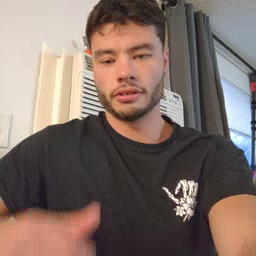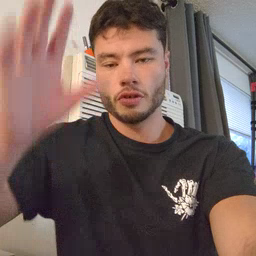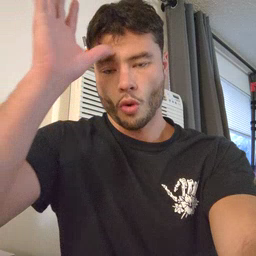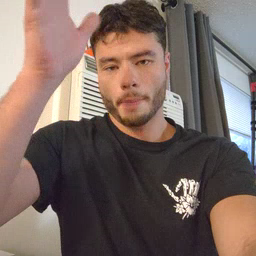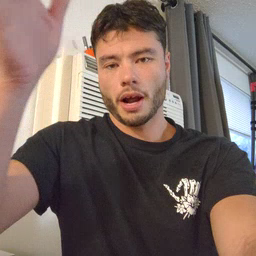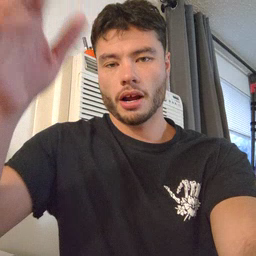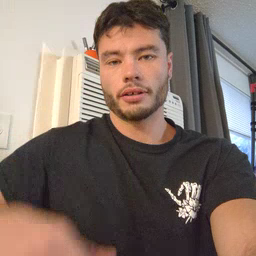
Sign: grandpa